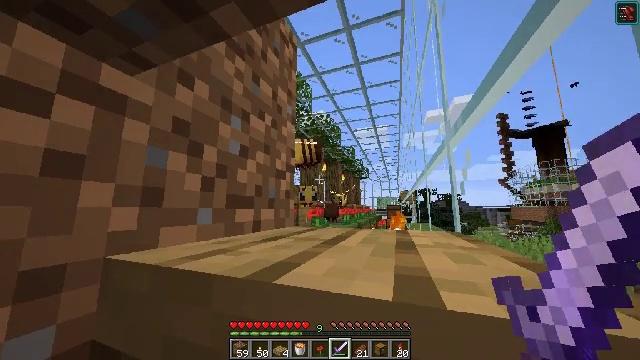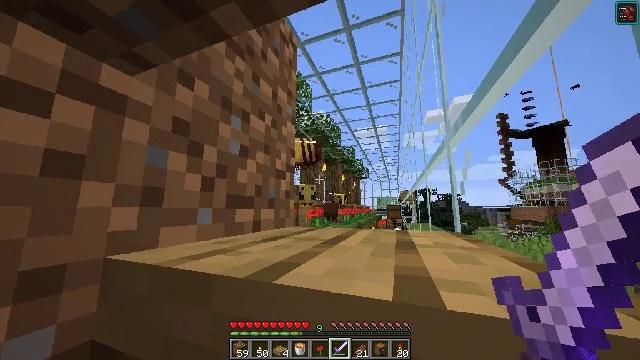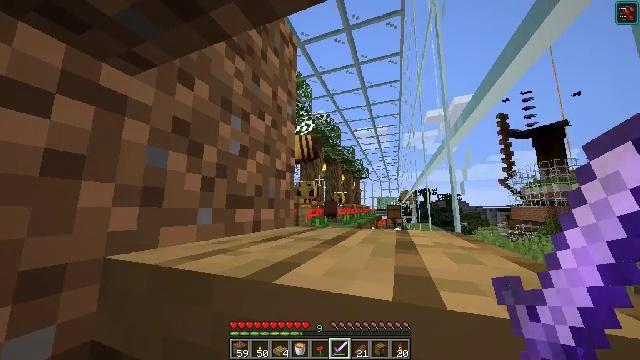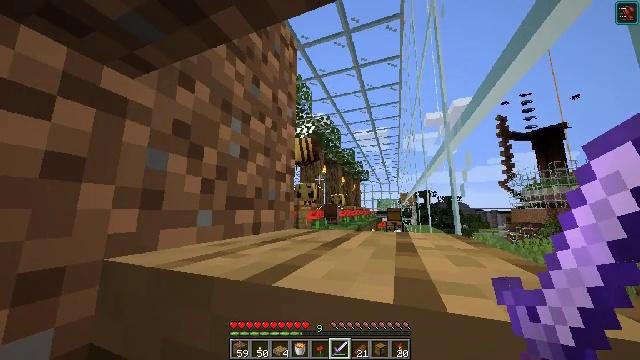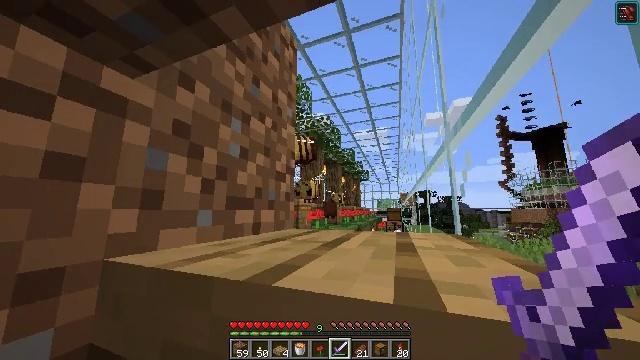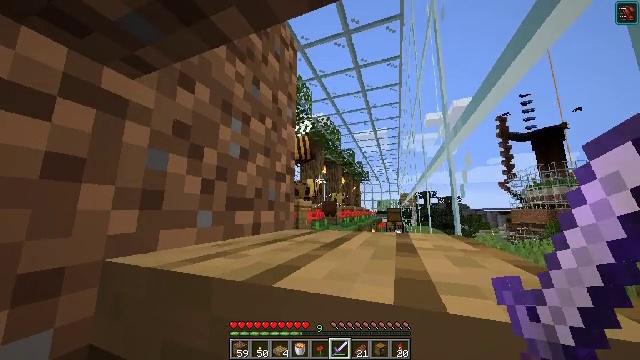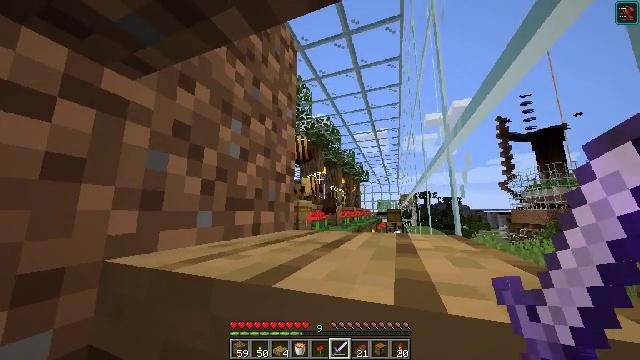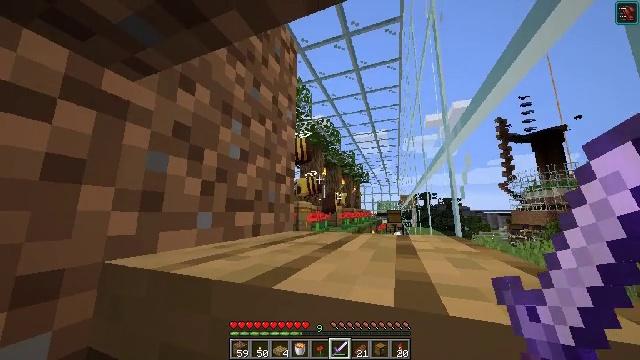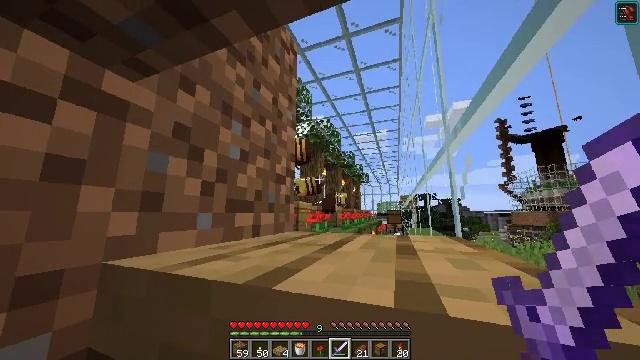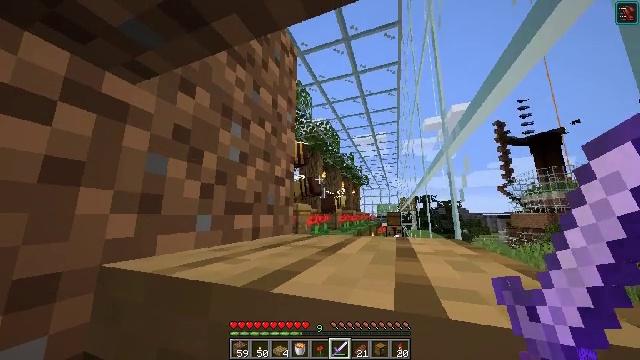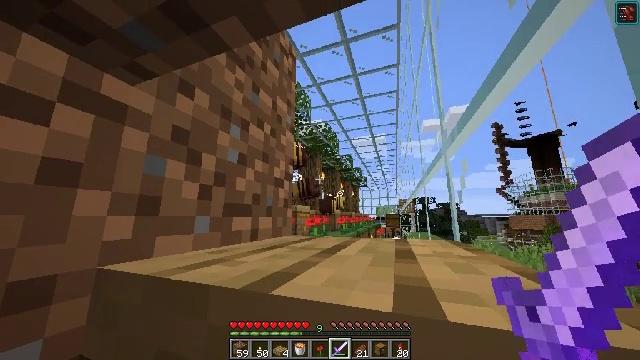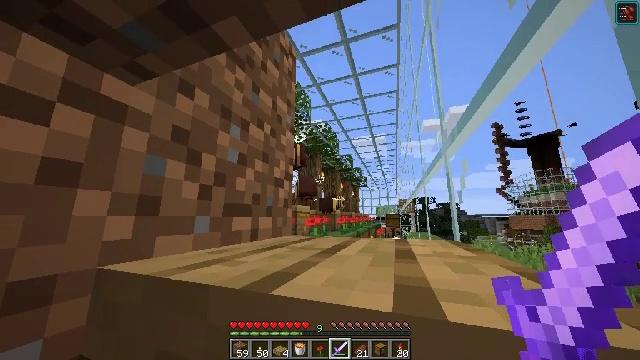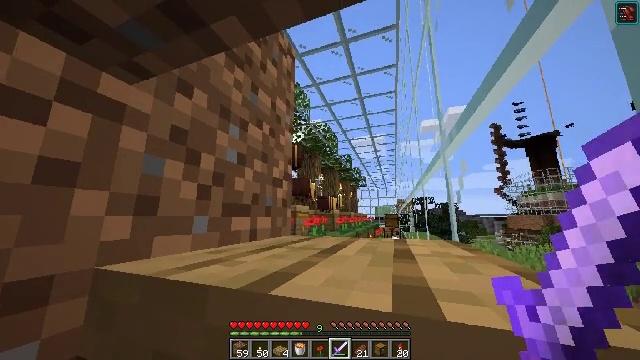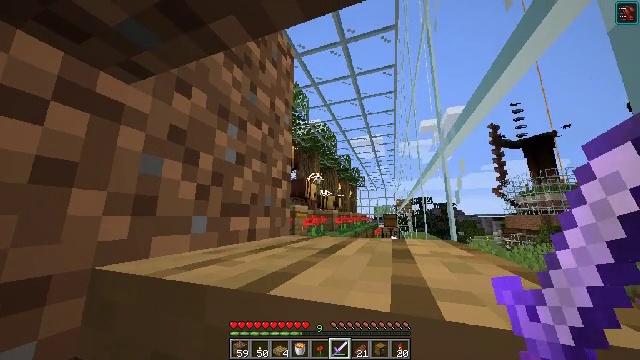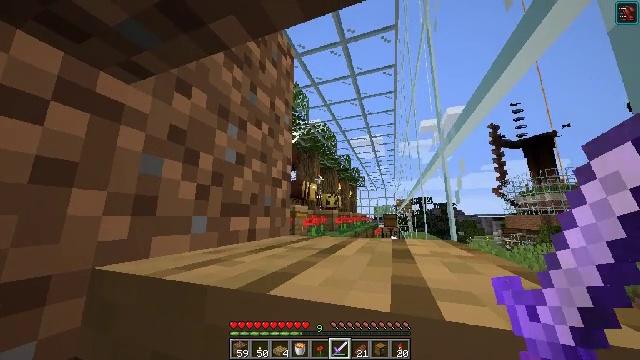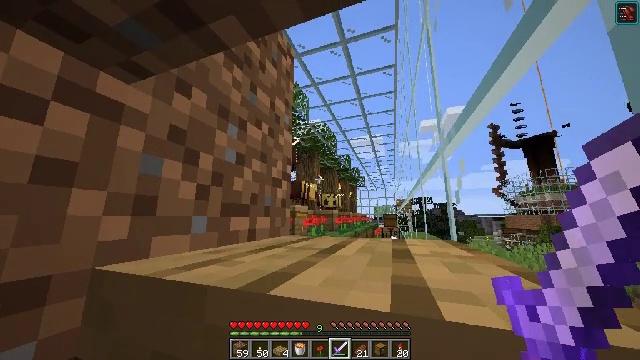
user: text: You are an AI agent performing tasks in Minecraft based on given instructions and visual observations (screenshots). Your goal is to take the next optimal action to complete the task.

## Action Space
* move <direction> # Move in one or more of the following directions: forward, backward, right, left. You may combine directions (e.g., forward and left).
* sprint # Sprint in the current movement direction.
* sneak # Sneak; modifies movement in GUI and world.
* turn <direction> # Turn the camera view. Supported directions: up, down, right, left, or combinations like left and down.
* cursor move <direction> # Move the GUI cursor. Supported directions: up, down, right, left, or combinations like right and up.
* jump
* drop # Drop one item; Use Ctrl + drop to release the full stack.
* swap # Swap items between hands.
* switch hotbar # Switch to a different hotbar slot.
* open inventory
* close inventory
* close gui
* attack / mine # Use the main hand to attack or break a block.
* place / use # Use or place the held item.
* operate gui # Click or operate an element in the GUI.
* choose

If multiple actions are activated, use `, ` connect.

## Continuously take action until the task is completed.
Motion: motion action
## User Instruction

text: Combat the bee.
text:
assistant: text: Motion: no_op
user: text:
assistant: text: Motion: no_op
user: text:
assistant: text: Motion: no_op
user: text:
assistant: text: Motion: no_op
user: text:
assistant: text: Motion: no_op
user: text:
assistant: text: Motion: no_op
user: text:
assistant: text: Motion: no_op
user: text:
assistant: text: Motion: no_op
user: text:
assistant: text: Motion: no_op
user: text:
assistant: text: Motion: no_op
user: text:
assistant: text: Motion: no_op
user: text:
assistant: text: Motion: no_op
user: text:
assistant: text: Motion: no_op
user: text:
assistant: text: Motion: no_op
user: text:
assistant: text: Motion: no_op
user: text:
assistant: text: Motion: no_op
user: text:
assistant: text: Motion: no_op
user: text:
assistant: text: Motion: no_op
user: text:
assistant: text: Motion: no_op
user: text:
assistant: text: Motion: no_op
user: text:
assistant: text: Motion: no_op
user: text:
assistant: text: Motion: no_op
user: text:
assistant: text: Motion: no_op
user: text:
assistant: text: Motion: no_op
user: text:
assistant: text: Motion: no_op
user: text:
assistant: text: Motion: no_op
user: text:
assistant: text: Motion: no_op
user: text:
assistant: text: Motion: no_op
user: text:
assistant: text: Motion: no_op
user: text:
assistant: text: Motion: no_op